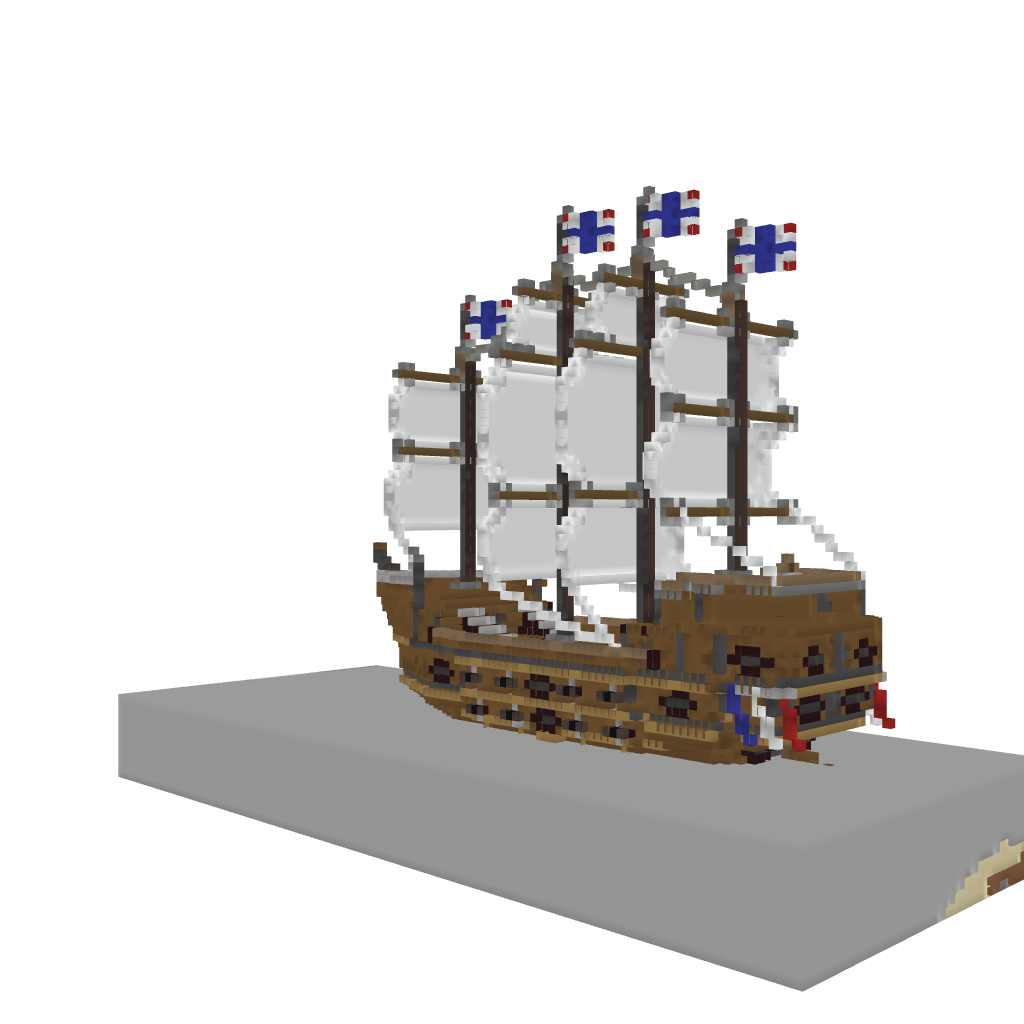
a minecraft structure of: Creative Temper's Trading Ship